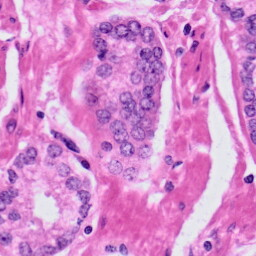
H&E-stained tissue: Prostate